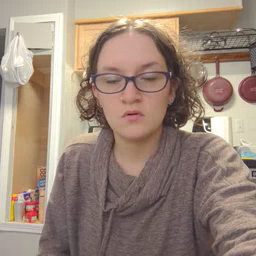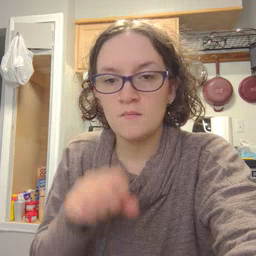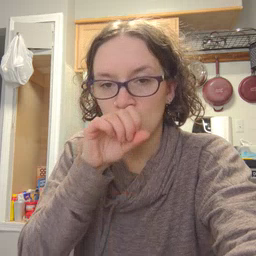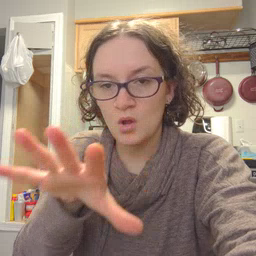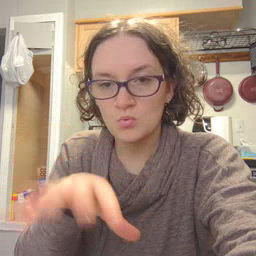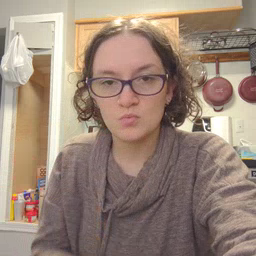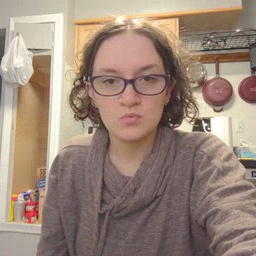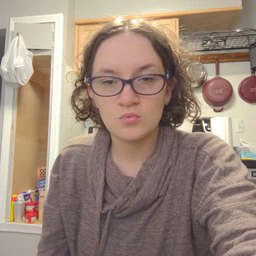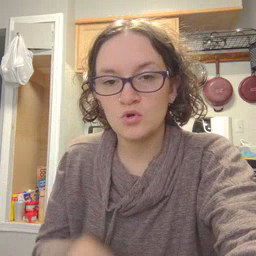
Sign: blow